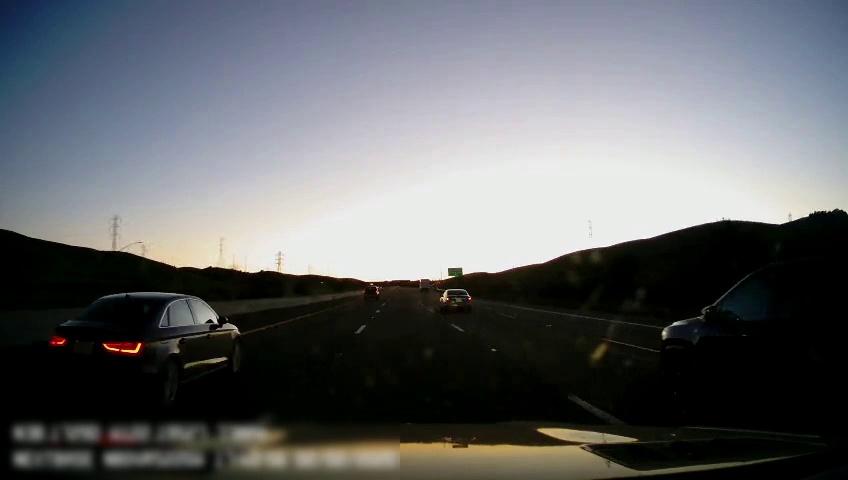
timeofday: Day
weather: Sunny
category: Drivable Space
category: Vehicles | Car
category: Vehicles | Truck
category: Vehicles | Car
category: Vehicles | SUV
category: Vehicles | SUV
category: Lanes | Alternate Lane
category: Lanes | Current Lane
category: Lanes | Current Lane
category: Lanes | Alternate Lane
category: Lanes | Alternate Lane
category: Traffic | Signs